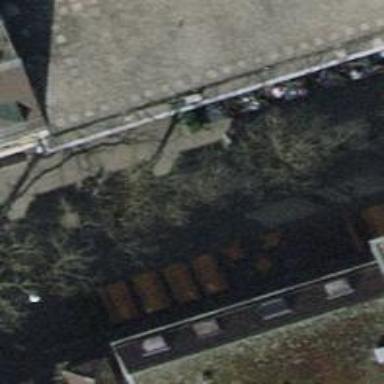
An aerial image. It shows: Bicycle parking area with bollards.